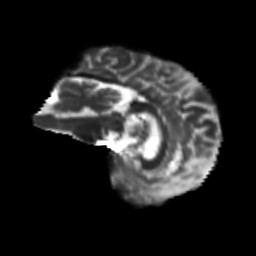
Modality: T2w
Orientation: sagittal
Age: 66
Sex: male
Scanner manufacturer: siemens
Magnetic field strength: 3 T
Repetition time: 8.6 s
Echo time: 0.095 s